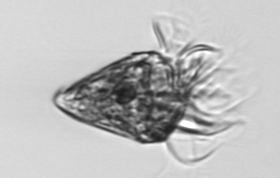
Label: Strombidium_wulffi